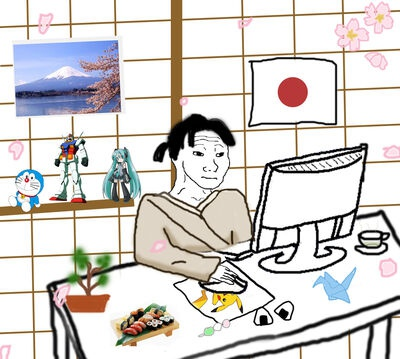
Label: 5_Wojak_with_Background